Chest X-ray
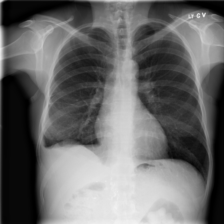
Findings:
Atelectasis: negative
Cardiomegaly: negative
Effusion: positive
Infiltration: negative
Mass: negative
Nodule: negative
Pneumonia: negative
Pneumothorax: negative
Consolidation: negative
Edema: negative
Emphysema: negative
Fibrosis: negative
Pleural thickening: negative
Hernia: negative